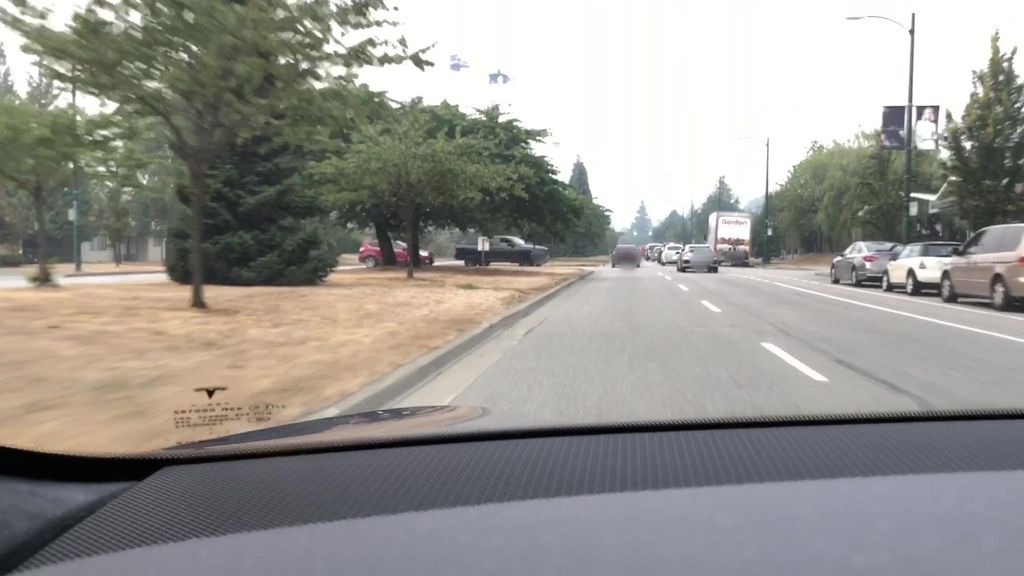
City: vancouver